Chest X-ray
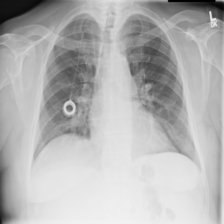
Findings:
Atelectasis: negative
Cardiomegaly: negative
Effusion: negative
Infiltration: negative
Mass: negative
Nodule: negative
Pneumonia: negative
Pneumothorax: negative
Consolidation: negative
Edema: negative
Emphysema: positive
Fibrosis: negative
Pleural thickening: negative
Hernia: negative